Question: I'm currently in the process of writing tests for some legacy code. One of the entities I'm working on contains an 'ArrayCollection' of other entities in a One-to-Many relationship. When I load the data in my fixtures, I can see that the entities on the One side of the relationship correctly contain the entities on the Many side of the relationship using PhpStorm's debugger.
Apparently, an 'ArrayCollection' becomes a 'PersistentCollection' when it's persisted to the database.
The method I'm currently testing is attempting to iterate through this newly formed 'PersistentCollection' with a 'foreach', but, well, nothing is happening. The collection, according to the debugger, contains relationship metadata, but doesn't retrieve the values I entered into the original 'ArrayCollection'.
Example pseudo-code (due to a NDA):
'''
class Entity1
{
private $items;
public function __construct() {
$this->items = new ArrayCollection();
}
public function addItem(Entity2 $item) {
$this->items[] = $item;
}
public function getItems() {
return $this->items;
}
}
class Entity2 {}
$child1 = new Entity2();
$child2 = new Entity2();
$child3 = new Entity2();
$ent = new Entity1();
$ent->addItem($child1);
$ent->addItem($child2);
$ent->addItem($child3);
// persist them all with the entity manager
// end data fixtures
// inside a different file, in the method I'm trying to test:
$items = $ent->getItems();
foreach ($items as $item) {
// nothing happens as $items contains metadata/relationship data, but doesn't (lazy) load
// the Entity2 instances
}
'''
And here's an actual screenshot of what's in the 'PersistentCollection':

Note how the 'coll' collection, which I assume is what should be filled with my 'Entity2' instances, is empty.
So, I'm at a bit of a loss. I need to be able to access the Entity2 instances, but it's not happening. Any ideas?
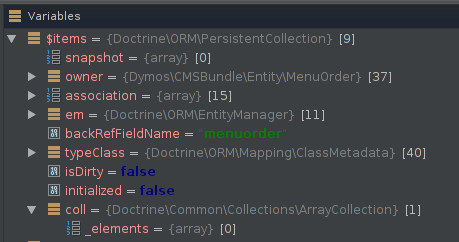
Answer: Figured it out.
Attempting to relate entities by adding 'Entity2' instances to 'Entity1''s 'ArrayCollection' wasn't working. None of the 'Entity2' instances had an id of an 'Entity1' as a foreign key. Doing it the opposite way - manually setting the 'Entity1' for every 'Entity2' - worked, and I can now iterate through the collection.
I'm not sure if that behavior - not being able to create/enforce/whatever a relation through an 'ArrayCollection' is defined behavior or a bug, but I figure I should post my solution here in any event.